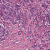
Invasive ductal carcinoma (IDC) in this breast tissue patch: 1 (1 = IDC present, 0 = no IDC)